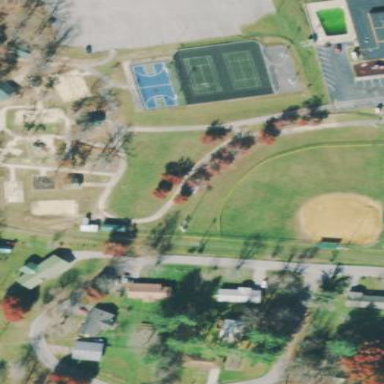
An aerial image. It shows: Softball pitch for leisure and sport activities.